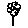
Label: flower